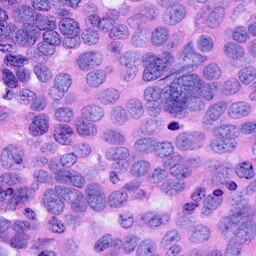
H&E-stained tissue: Ovarian